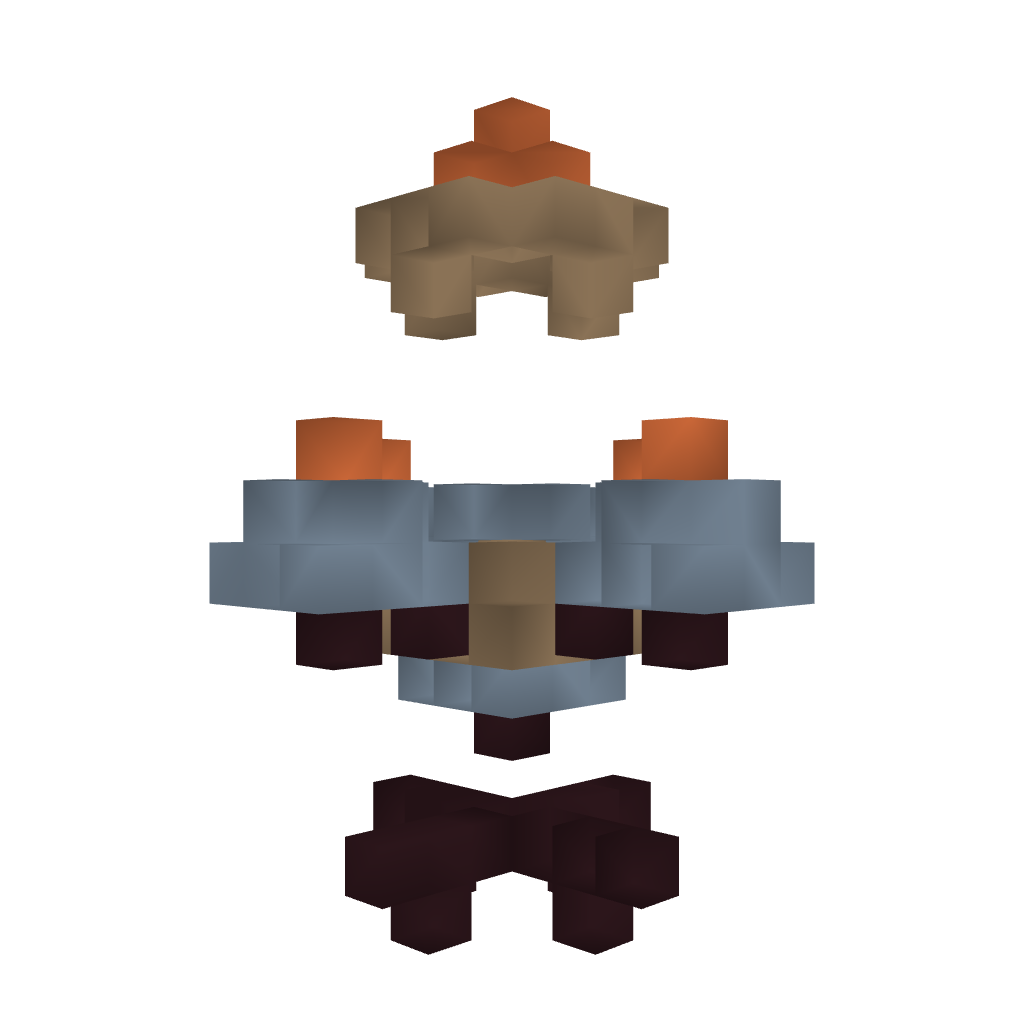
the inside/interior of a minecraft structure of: Big Torch